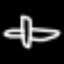
Label: airplane